Question: I don't know much about MySQL at all. But I am trying to reverse engineer a MySQL database using Visio. I know what steps I should take to do this, but I can't get my database to show in the 'Databases' section (as below):

How do I create the MySQL database using the .SQL file and get it to show up in this list? I have tried this code:
mysql -u username -p password database_name < filename.sql
using my own credentials of course. But that doesn't seem to work. In what folder should the .SQL file be placed if this statement is to work?
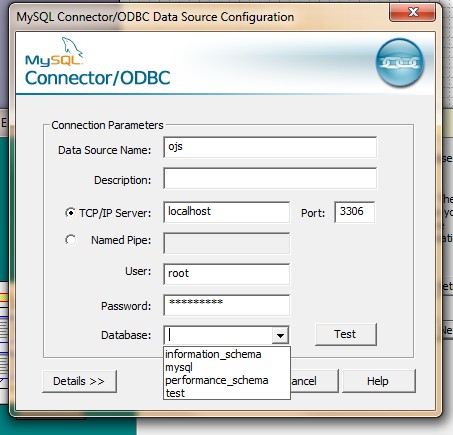
Answer: 1) Create a file "filename.sql"
2) Create a database in your DB in which you want to import this file.
3) From command-prompt/terminal, move to the directory where you have created a "filename.sql".
4) Run the command: 'mysql -u username -p password database_name < filename.sql'. (You can also give the proper path of your file and run this command from anywhere). It might be the case that you don't have a password set for MySQL. If so, 'mysql -u username database_name < filename.sql' will also work.
In your case if you have created a database with name and also created a file with name in then run the following command:
Put the path inside quotes.
'''
mysql -u username -p password ojs < "C:\ojs.sql"
'''
There is another way of importing tables in mysql. You can do it this way as well:
1) Connect your database
2) Type command "use ojs;"
3) Type command "source C:/ojs.sql"